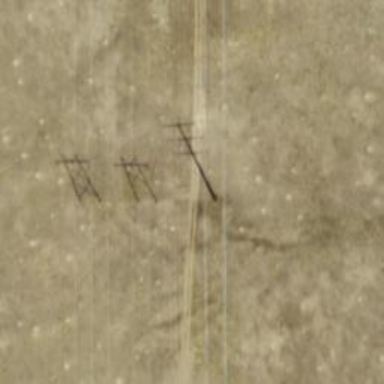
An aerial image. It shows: Power tower.